Question: I have the following admin system setup using Sonata Admin in my SF2 project. When I click "View Image" I want to show either a popup/overlay with the image, or if it's easier, a new page with the image. The route for this is configured as '/admin/ayrshireminis/gallery/galleryimage/{id}/view_image'

I have this method in my CRUDController which the codepath enters:
'''
/**
* preview the image
*
* @return RedirectResponse
*/
public function viewImageAction()
{
// work out which image we are approving based on the ID in the URL
$id = $this->get('request')->get($this->admin->getIdParameter());
$object = $this->admin->getObject($id);
// couldn't find the object
if (!$object) {
throw new NotFoundHttpException(sprintf('unable to find the object with id : %s', $id));
}
return $this->render('SonataAdminBundle::empty_layout.html.twig', array('image' => $object));
'''
}
How I can't find any Sonata documentation to work out howto simply display a blank page (within the Sonata Admin layout) with an image in it.
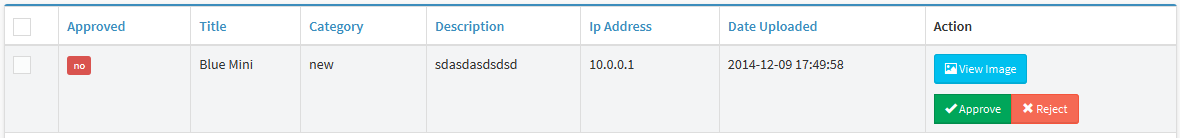
Answer: If you want to display a blank page with an image (within the Sonata Admin layout):
'''
// src/ACME/YourBundle/Resources/views/empty_layout.html.twig
{% extends "SonataAdminBundle::standard_layout.html.twig" %}
{% block sonata_page_content %}
<img src="{{ image.src }}" />
{% endblock %}
'''
And in your controller:
'''
return $this->render('ACMEYourBundle::empty_layout.html.twig', array('image' => $object));
'''
If you just want a blank page without the admin layout, same twig template but without extending sonata admin bundle's standard layout.